Question: Attempting to receive data from ajax call using jQuery, datatable and php.
I'm receiving an error message :
> {"error":"An SQL error occurred: SQLSTATE[42S22]: Column not found: 1054 Unknown column 'username' in 'field list'"}
when getting back a response
this is my html and jquery code:
> '''
<table id="example" class="display" cellspacing="0" width="100%">
<thead>
<tr>
<th>id</th>
<th>username</th>
<th>password</th>
<th>Position</th>
<th>mail</th>
</tr>
</thead>
<tfoot>
<tr>
<th>id</th>
<th>username</th>
<th>password</th>
<th>Position</th>
<th>mail</th>
</tr>
</tfoot> </table>
$('#example').dataTable( {
"processing": true,
"serverSide": true,
"ajax": {
"url": "server.php",
"dataType": "jsonp"
}
} );
'''
this is my server side php code:
> '''
// DB table to use
$table = 'users';
'''
'''
// Table's primary key
$primaryKey = 'id';
// Array of database columns which should be read and sent back to DataTables.
// The 'db' parameter represents the column name in the database, while the 'dt'
// parameter represents the DataTables column identifier. In this case simple
// indexes
$columns = array(
array( 'db' => 'username', 'dt' => 0 ),
array( 'db' => 'password', 'dt' => 1 ),
array( 'db' => 'mail', 'dt' => 2 ),
);
$sql_details = array(
'user' => 'root',
'pass' => '',
'db' => 'autocomplete',
'host' => 'localhost'
);
/* * * * * * * * * * * * * * * * * * * * * * * * * * * * * * * * * * * * * * *
* If you just want to use the basic configuration for DataTables with PHP
* server-side, there is no need to edit below this line.
*/
require( 'ssp.class.php' );
echo $_GET['callback'].'('.json_encode(
SSP::simple( $_GET, $sql_details, $table, $primaryKey, $columns )
).');';
'''
please someone help me i'm stock from yesterday

this is my table structure
"username" column is not present in the table. - Deepak 31 secs ago
i have a username column in my table
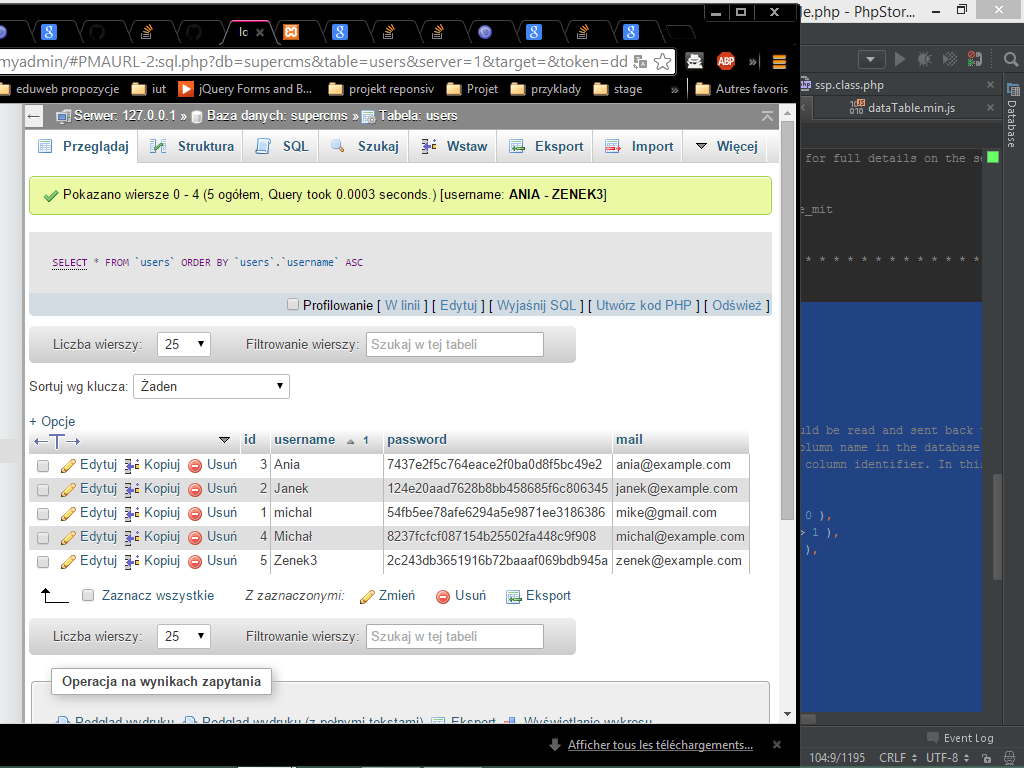
Answer: Check $sql_details's db name.
Db name is supercms??
Maybe is your picture's db name right..